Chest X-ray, AP view. Patient: 37 years old, sex F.
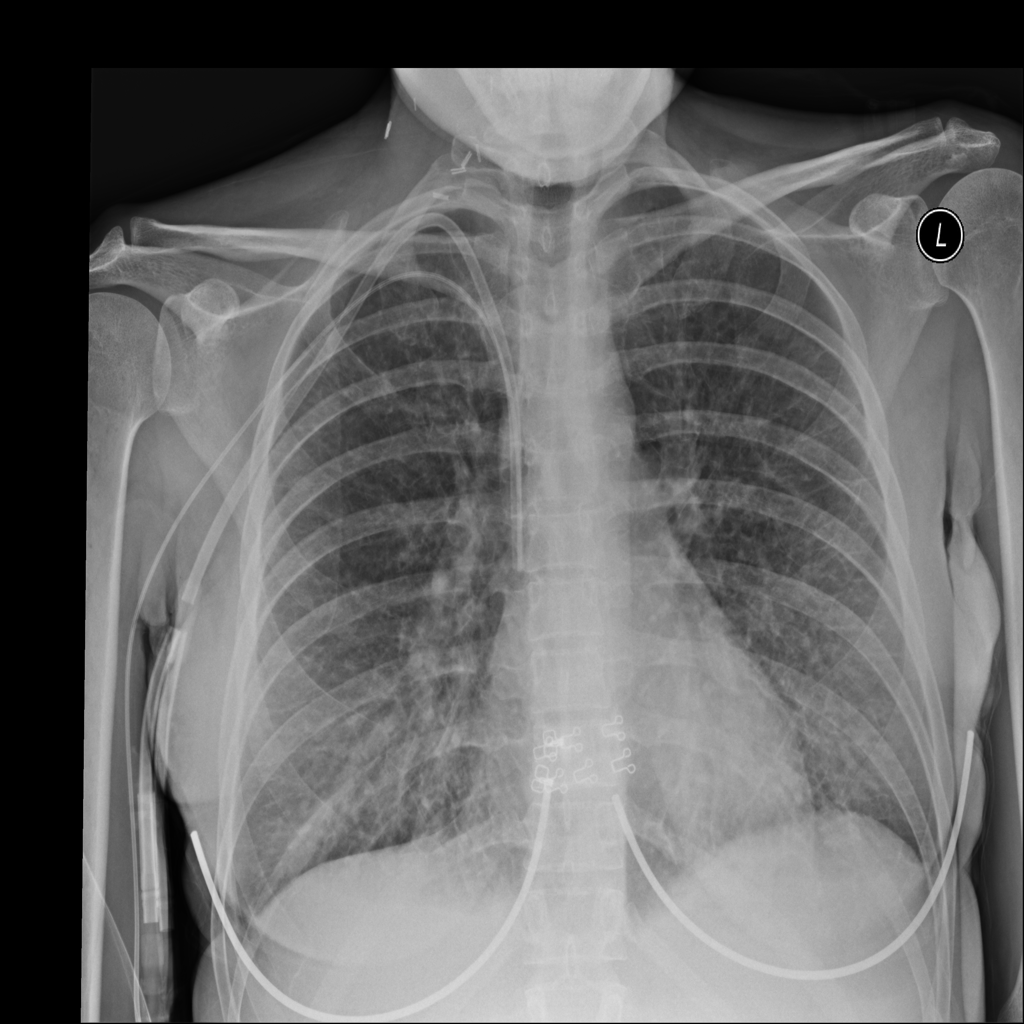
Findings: Edema